Question: I have a made a DataFrame using pandas and want to know if there is a way to 'search' for 2 specific numbers in the rows of specific columns and then return the row
eg

seach if a = 4 and b =6 return 1 (the index)
or if b=5 and c =2 return 2 (the index)
or seach in a = 2 and b=1 return nothing. (as this does not exist)
Thanks!
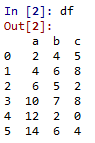
Answer: '''
print(df.loc[(df["A"] == 4) & (df["B"] == 6)].index[0])
'''
In a function:
'''
def pairs(df, k1,k2, a, b):
check = df.loc[(df[k1] == a) & (df[k2] == b)]
return None if check.empty else check.index[0]
'''
Running it on your df:
'''
In [5]: pairs(df,"A","B",4,6)
Out[5]: 1
In [6]: pairs(df,"B","C",5,2 )
Out[6]: 2
In [7]: print(pairs(df,"A","B",2,1))
None
'''
If you want all indexes use index.tolist:
'''
def pairs(df, k1,k2, a, b):
check = df.loc[(df[k1] == a) & (df[k2] == b)]
return None if check.empty else check.index.tolist()
'''